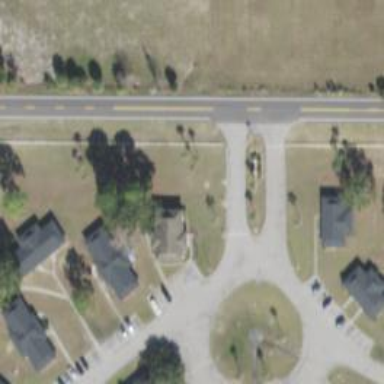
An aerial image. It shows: Road with stop sign.